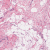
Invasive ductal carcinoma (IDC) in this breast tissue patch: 0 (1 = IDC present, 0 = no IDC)